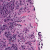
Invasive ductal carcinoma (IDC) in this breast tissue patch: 1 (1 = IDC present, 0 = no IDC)